Field crop: tomato
Growth stage: 1
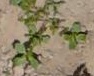
Species: portulaca